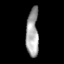
Tissue: lung
Cell type: T cells
Senescence score: 0.2398
Nuclear area (px): 591
Mean DAPI intensity: 162.91